Interaction volume radius: 10 \u00c5
Interaction volume height: 25 \u00c5
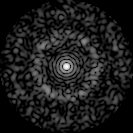
Disorder parameter: 0.8282